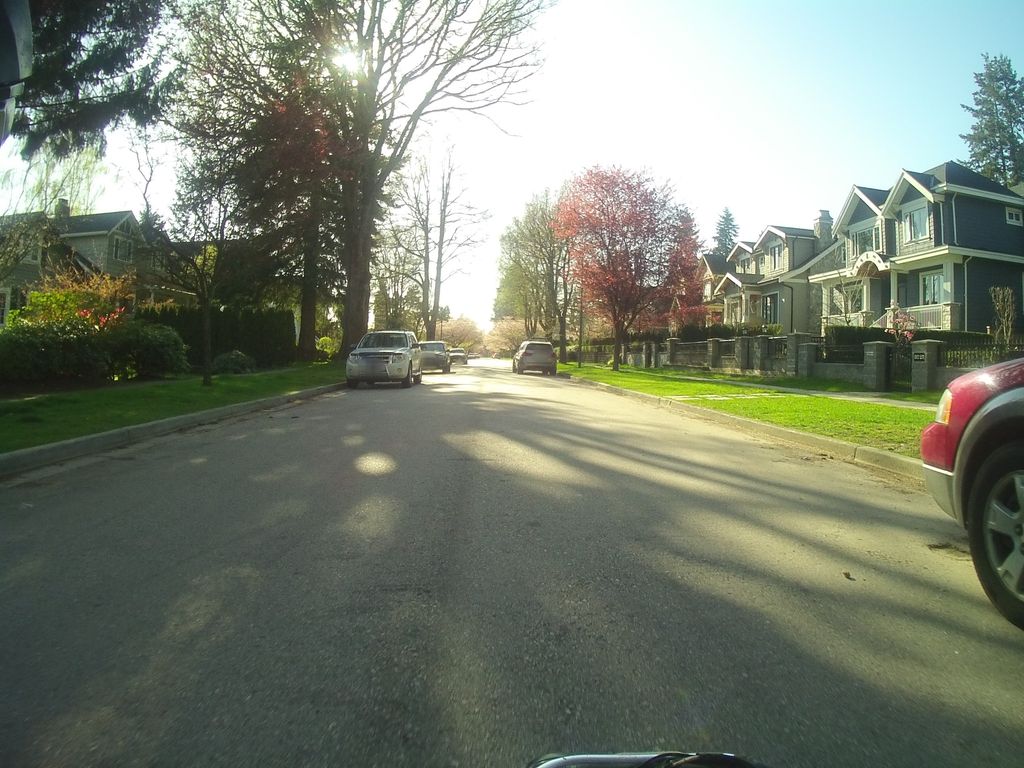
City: vancouver